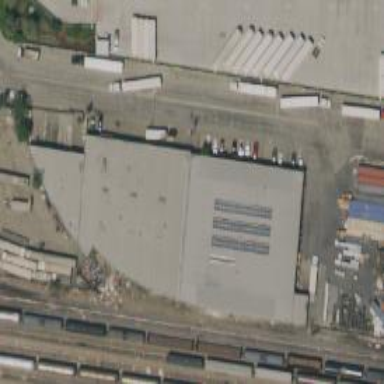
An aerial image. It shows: Warehouse.